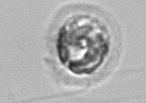
Label: Emiliania_huxleyi